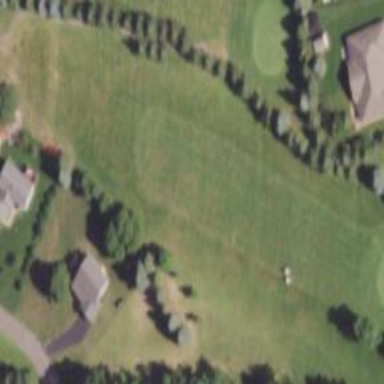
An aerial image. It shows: Grassy area designated for driving range golf.